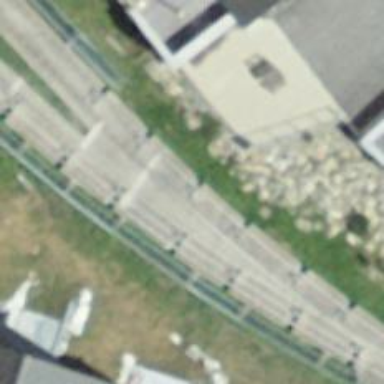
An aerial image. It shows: Single-track railway for funicular.